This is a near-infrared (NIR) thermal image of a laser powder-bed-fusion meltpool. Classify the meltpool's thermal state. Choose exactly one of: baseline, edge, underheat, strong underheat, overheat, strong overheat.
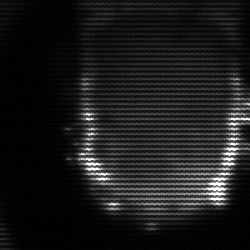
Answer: baseline